Interaction volume radius: 10 \u00c5
Interaction volume height: 30 \u00c5
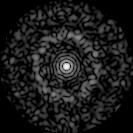
Disorder parameter: 0.8404